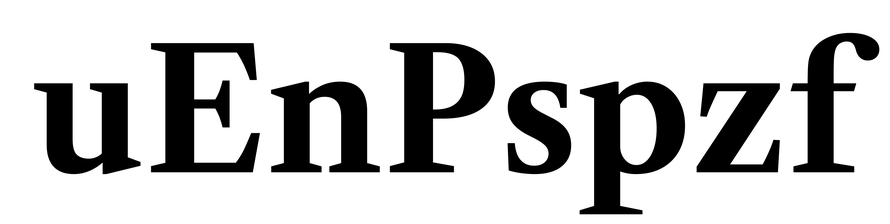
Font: LibreCaslonText_Bold